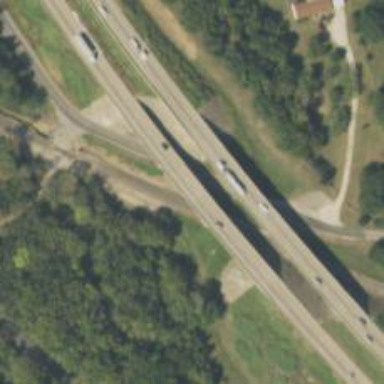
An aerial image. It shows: Bridge over motorway.